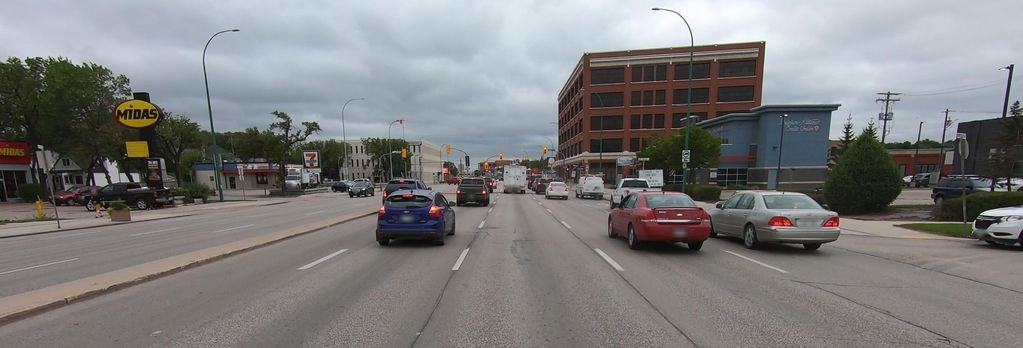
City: winnipeg